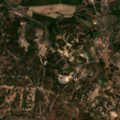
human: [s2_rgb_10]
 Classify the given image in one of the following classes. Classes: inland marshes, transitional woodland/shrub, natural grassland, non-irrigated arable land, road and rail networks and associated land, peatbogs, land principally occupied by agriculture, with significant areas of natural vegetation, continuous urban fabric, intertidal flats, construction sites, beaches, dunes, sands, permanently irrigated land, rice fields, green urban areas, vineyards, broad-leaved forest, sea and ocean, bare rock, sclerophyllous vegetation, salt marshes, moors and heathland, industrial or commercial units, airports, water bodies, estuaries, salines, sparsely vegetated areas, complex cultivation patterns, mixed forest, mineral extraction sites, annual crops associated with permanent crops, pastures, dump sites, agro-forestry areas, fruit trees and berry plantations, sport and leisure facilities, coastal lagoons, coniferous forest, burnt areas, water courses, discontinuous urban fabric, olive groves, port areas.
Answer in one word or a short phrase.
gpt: continuous urban fabric, permanently irrigated land, annual crops associated with permanent crops, agro-forestry areas, broad-leaved forest, mixed forest, transitional woodland/shrub